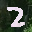
Label: 2